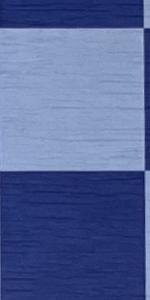
Label: Empty